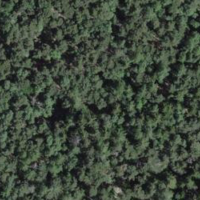
EUNIS habitat code: 43
Species observed at this site:
Aegithalos caudatus
Juglans regia